Question: I am trying to expand my annual planning document to give me more information. Currently however I am stuck.
My current Sheet is laid out as follows:

I need to create a second sheet that concatenates the client name with each column heading there is a "yes" value in, as its own separate line.
in the new sheet would become:
> '''
Example 1 - Annuals
Example 1 - Xero Fee
'''
I had tried a copy and paste Macro, based on a quantity column counting the rows that include text. This gave the desired amount of client names in a new sheet but I was unable to work out how to include the "concatenate" part of this problem to it.
'''
Public Sub CopyData()
' This routing will copy rows based on the quantity to a new sheet.
Dim rngSinglecell As Range
Dim rngQuantityCells As Range
Dim intCount As Integer
' Set this for the range where the Quantity column exists. This works only if there are no empty cells
Set rngQuantityCells = Range("G1", Range("G1").End(xlDown))
For Each rngSinglecell In rngQuantityCells
' Check if this cell actually contains a number
If IsNumeric(rngSinglecell.Value) Then
' Check if the number is greater than 0
If rngSinglecell.Value > 0 Then
' Copy this row as many times as .value
For intCount = 1 To rngSinglecell.Value
' Copy the row into the next emtpy row in sheet2
Range(rngSinglecell.Address).EntireRow.Copy Destination:=Sheets("Sheet2").Range("A" & Rows.Count).End(xlUp).Offset(1)
' The above line finds the next empty row.
Next
End If
End If
Next
End Sub
'''
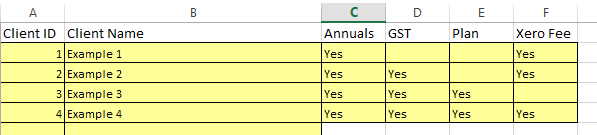
Answer: ## If your goal is to get from this:
<URL>
## ...to this (or that):
<URL>
## ...then what you want to do is called an Unpivot.
---
# How to Unpivot "crosstab-style" data:
<URL>
You can find the steps written out on <URL>.
Let me know if you have any questions!
<URL>
#